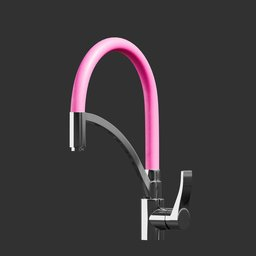
Label: appliances